Group 1:
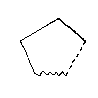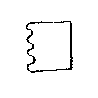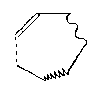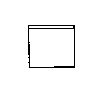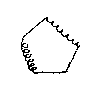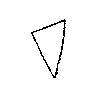
Group 2:
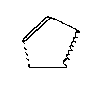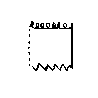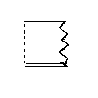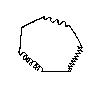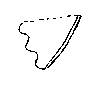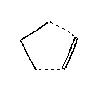
Rule separating the two groups: Three simple lines vs. three complex lines.
Concepts: curve_texture, number, texture
Author: Douglas R. Hofstadter